Question: I have a 'tab view' inside that 'tab view', another 'tab view' inside that tab view', and a alert box. When I try to open it my application gets force closed.

But that same 'AlertDialog' is working fine on first tab view.
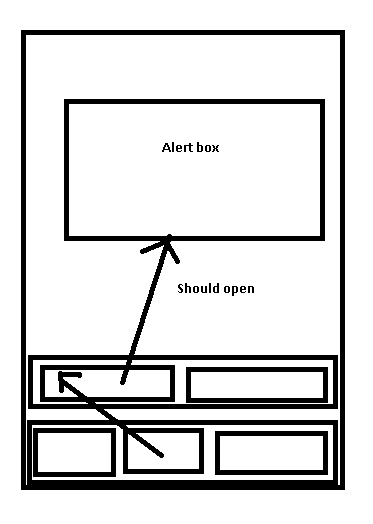
Answer: You must be making the mistake with passing the context to the alertdialog this is a very common mistake.
you must pass the context as getParent() not "this" beacause working with tabs it's not your activity that's running it's the parent activity displaying the contents of your activity I could have helped you better if you had posted some code.